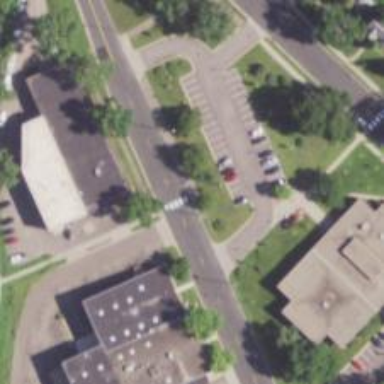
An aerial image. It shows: Marked crossing on footway.